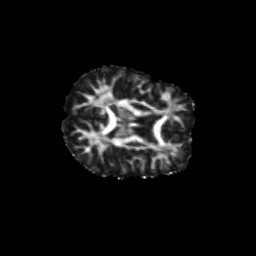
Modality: FA
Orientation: axial
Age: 10
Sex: female
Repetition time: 9.512 s
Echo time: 0.089 s